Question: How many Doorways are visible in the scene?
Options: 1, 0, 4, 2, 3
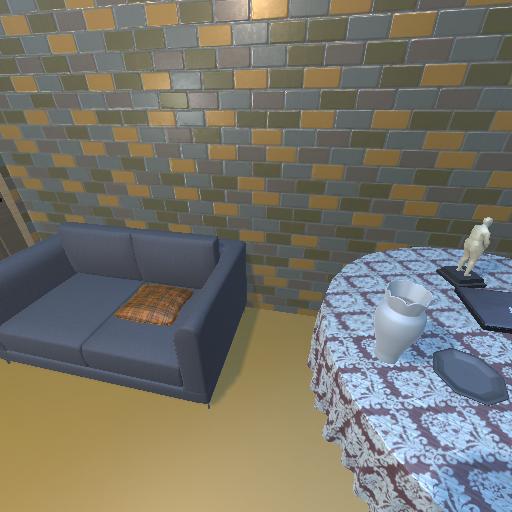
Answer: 1